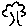
Label: tree